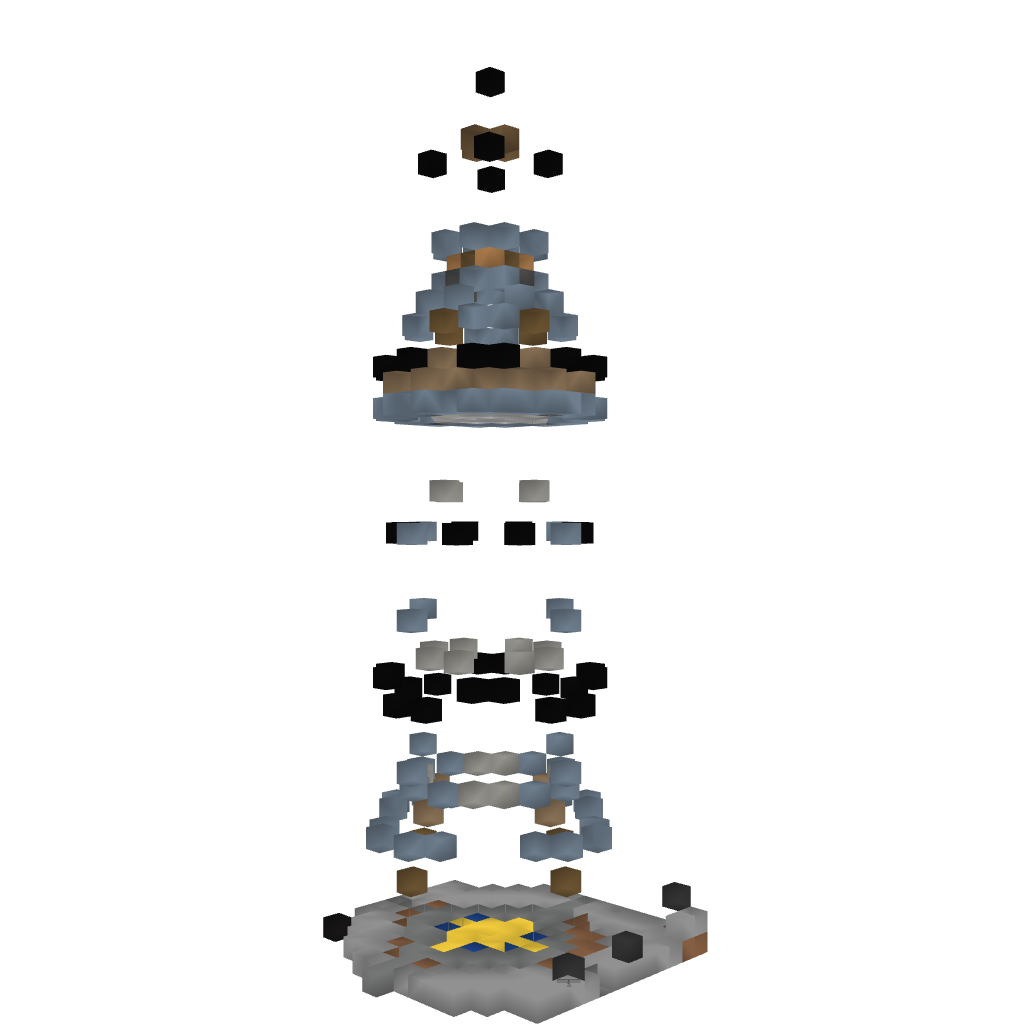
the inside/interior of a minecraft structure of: Lighttower